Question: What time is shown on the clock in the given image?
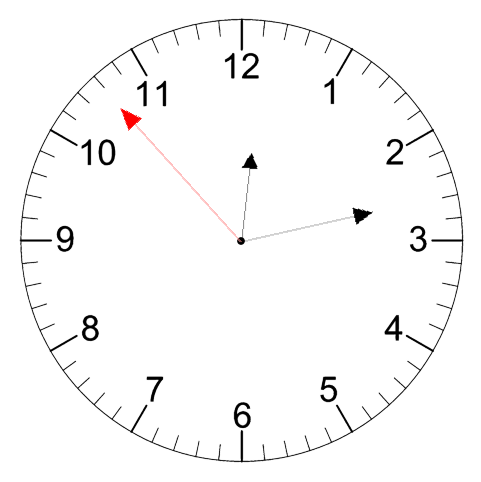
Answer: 12:12:53